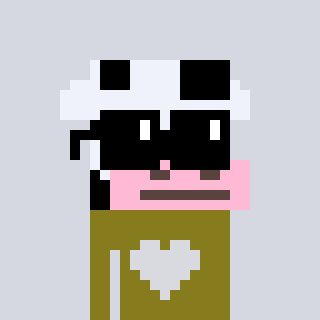
a pixel art character with square black sunglasses, a cow-shaped head and a gunk-colored body on a cool background